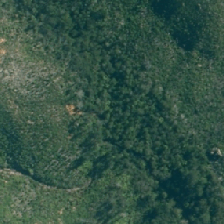
Land cover: broadleaved_indigenous_hardwood